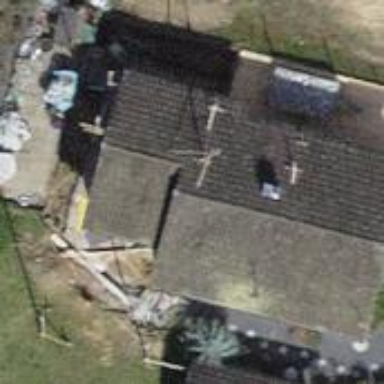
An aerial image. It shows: Building with tiled roof.